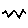
Label: zigzag